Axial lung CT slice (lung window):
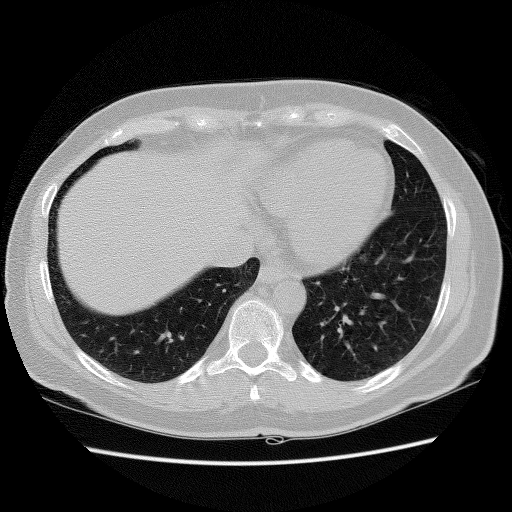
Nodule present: no